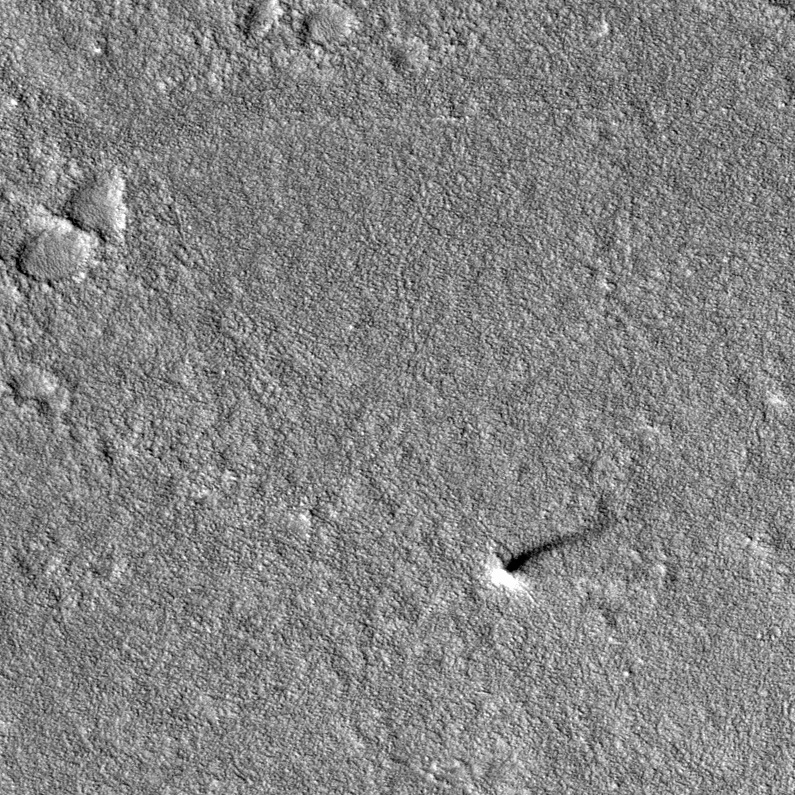
Label: dustdevil